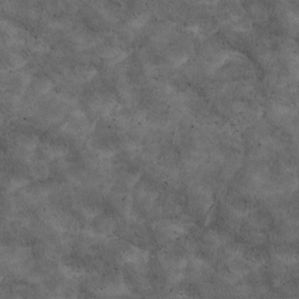
Label: non_frost